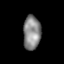
Tissue: lung
Cell type: Epithelial cells
Senescence score: 0.1489
Nuclear area (px): 580
Mean DAPI intensity: 136.062